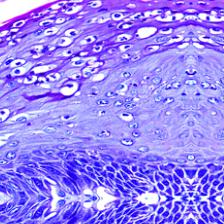
Diagnosis: OSCC